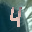
Label: 4